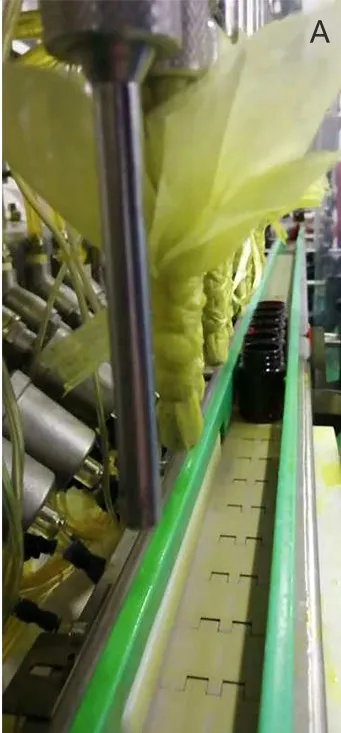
(A) Disinfectant filling line.
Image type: medical_photograph (other_medical_photograph)